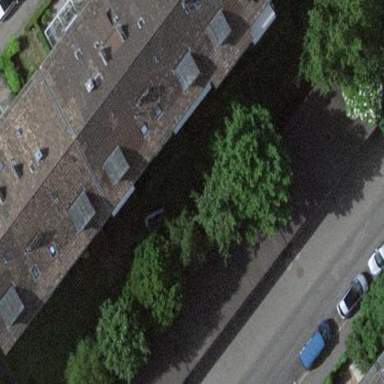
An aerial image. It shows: Garages with flat roofs.